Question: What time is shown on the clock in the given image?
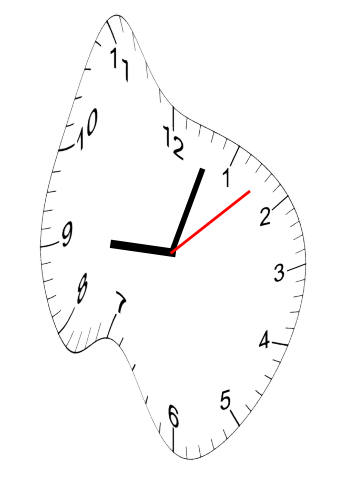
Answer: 09:03:08